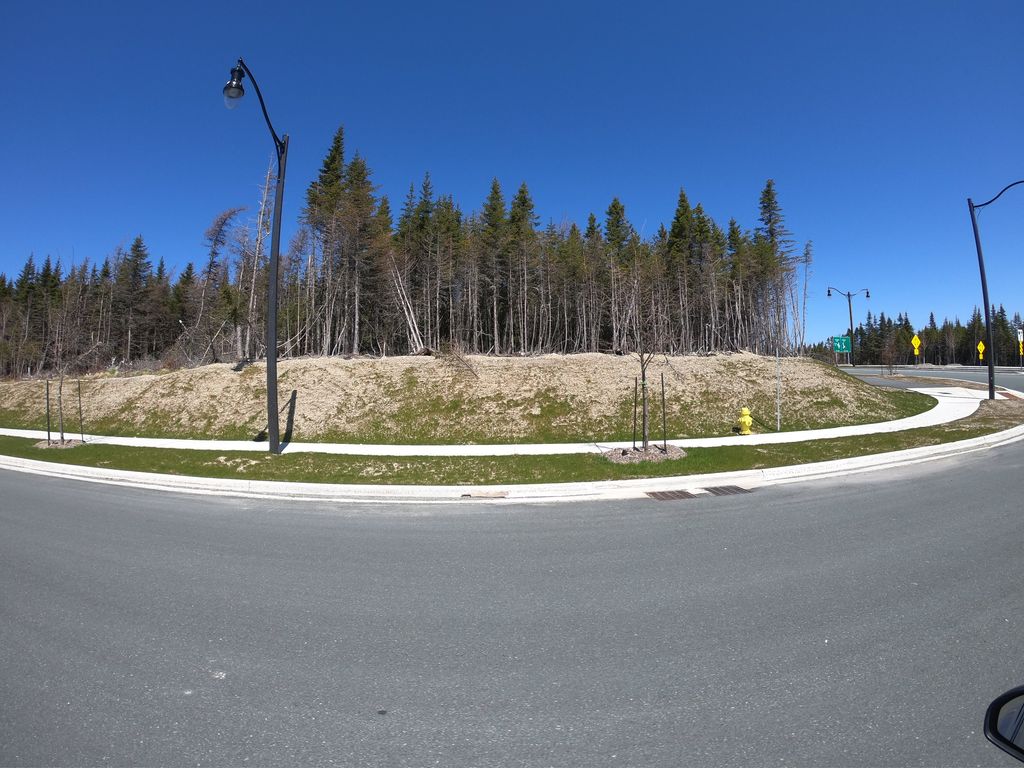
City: st_johns